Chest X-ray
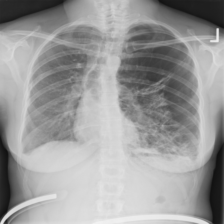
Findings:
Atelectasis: negative
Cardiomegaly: negative
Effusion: negative
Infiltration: negative
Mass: negative
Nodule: negative
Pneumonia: negative
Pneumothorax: negative
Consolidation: negative
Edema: negative
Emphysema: negative
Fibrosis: negative
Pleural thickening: negative
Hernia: negative